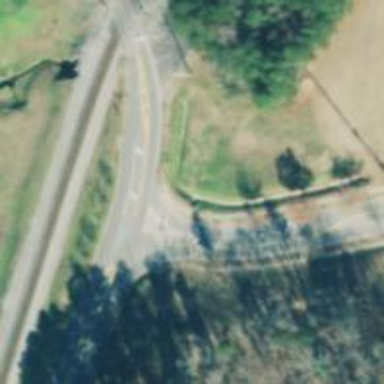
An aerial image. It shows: Zebra crossing on the road.